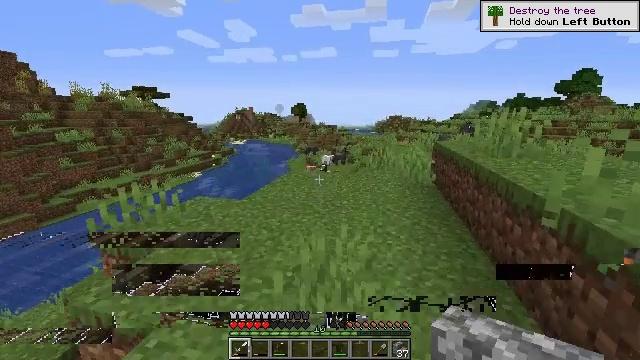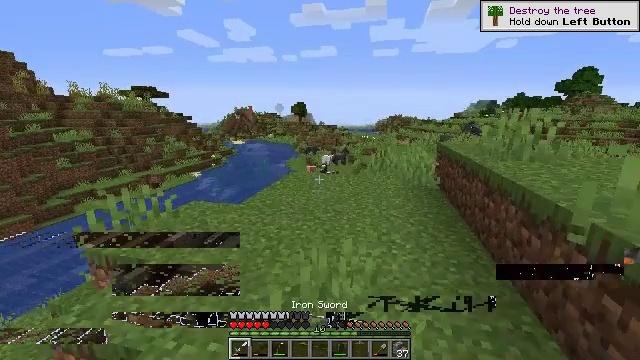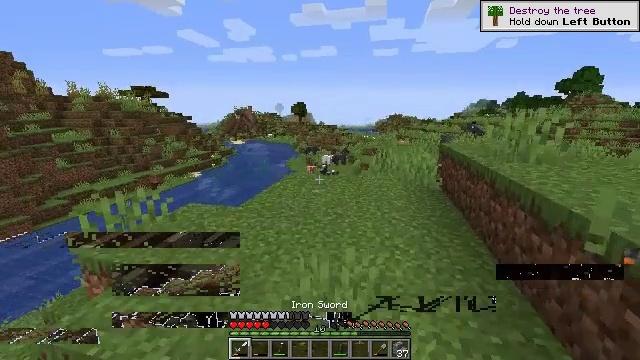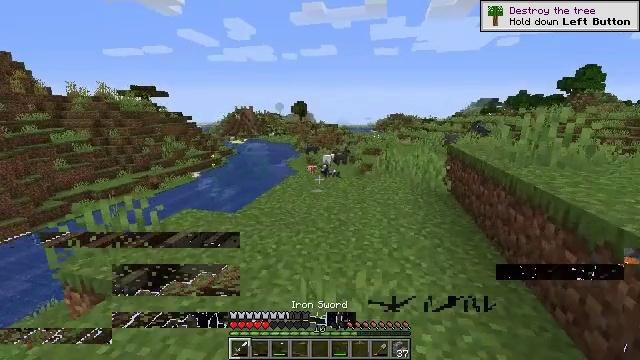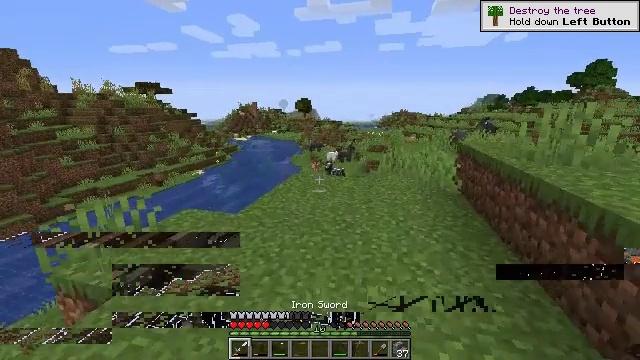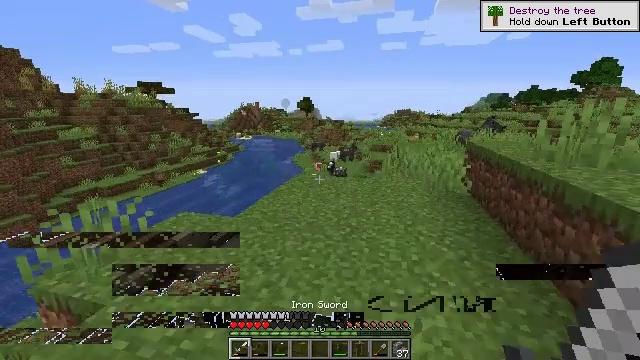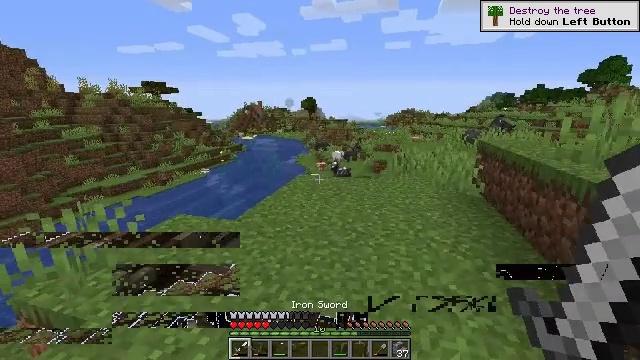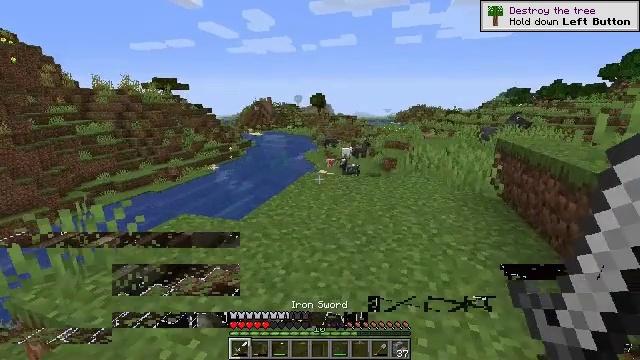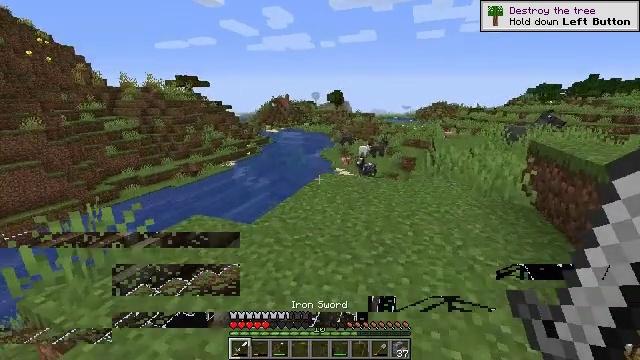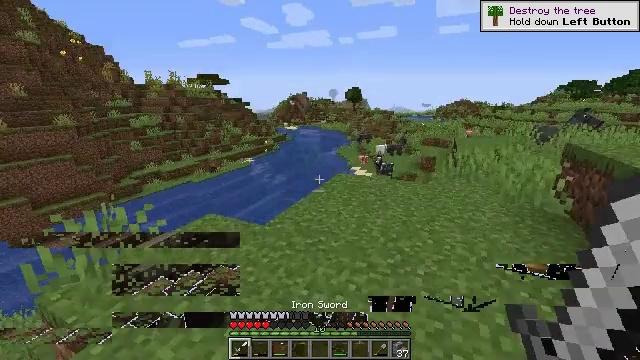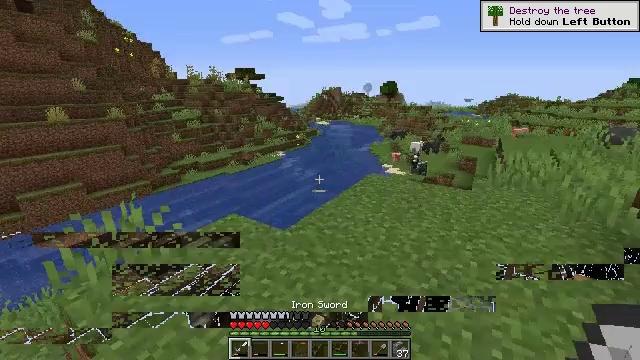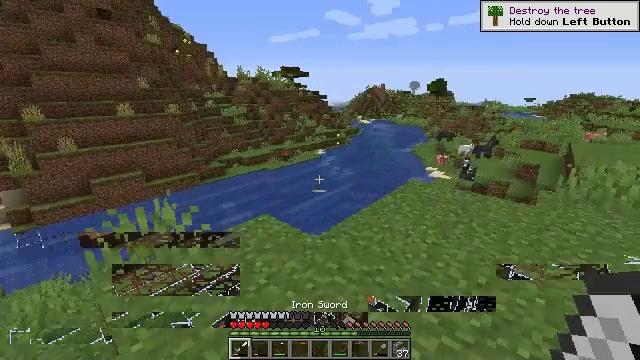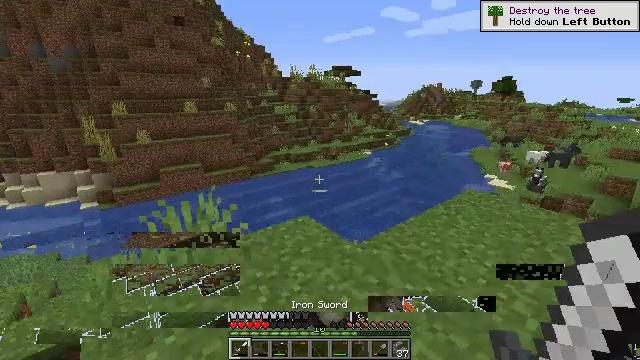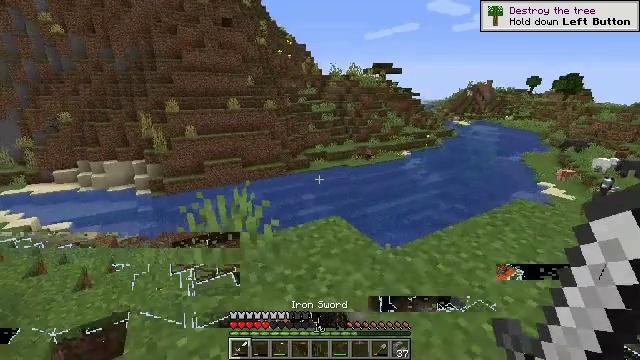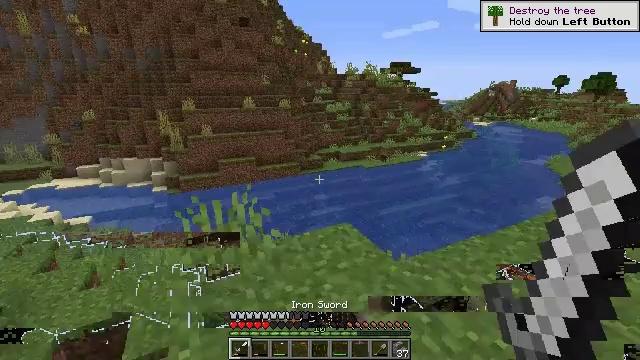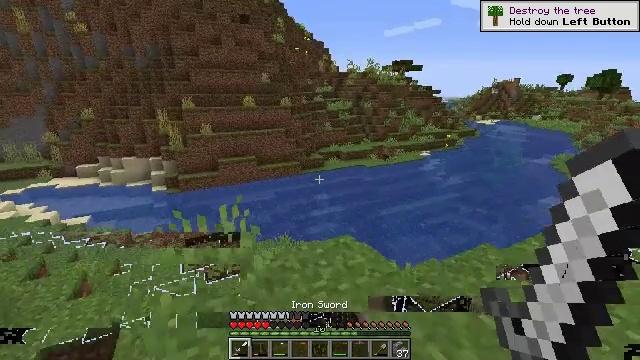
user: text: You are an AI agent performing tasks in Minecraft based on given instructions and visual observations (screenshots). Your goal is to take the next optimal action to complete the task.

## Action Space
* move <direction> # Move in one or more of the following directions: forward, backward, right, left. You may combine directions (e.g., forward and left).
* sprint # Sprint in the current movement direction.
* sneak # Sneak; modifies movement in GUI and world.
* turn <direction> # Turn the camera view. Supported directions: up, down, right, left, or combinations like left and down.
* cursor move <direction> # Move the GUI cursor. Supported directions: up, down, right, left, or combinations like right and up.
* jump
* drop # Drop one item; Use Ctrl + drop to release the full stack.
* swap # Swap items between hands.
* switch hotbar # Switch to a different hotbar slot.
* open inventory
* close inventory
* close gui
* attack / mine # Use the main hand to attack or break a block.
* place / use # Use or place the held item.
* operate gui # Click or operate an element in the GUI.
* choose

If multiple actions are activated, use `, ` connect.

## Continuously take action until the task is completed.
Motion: motion action
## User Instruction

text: Attack the cobblestone stairs to retrieve it.
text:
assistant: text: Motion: move forward, switch to hotbar 1
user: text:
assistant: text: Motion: move forward, switch to hotbar 1
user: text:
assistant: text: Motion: move forward, switch to hotbar 1
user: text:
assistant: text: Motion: move forward, switch to hotbar 1
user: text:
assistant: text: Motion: move forward
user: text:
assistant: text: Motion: move forward
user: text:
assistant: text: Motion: move forward, turn left
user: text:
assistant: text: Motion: move forward, turn left
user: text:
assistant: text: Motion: move forward, turn left
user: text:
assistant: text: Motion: move forward, turn left and down
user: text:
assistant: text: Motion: move forward, turn left
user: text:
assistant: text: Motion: move forward, turn left
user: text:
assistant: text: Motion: move forward, turn left
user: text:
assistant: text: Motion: move forward, turn left
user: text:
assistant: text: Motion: move forward
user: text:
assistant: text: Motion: move forward
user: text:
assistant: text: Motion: move forward
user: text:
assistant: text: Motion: move forward
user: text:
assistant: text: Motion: move forward
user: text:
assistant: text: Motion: move forward
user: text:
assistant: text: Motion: move forward
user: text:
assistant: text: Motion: move forward
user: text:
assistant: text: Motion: move forward, turn left
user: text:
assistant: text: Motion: move forward, turn left
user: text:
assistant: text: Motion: move forward
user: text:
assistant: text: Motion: move forward
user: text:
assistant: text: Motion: move forward
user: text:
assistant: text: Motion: move forward
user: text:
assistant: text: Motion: move forward
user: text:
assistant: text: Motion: move forward